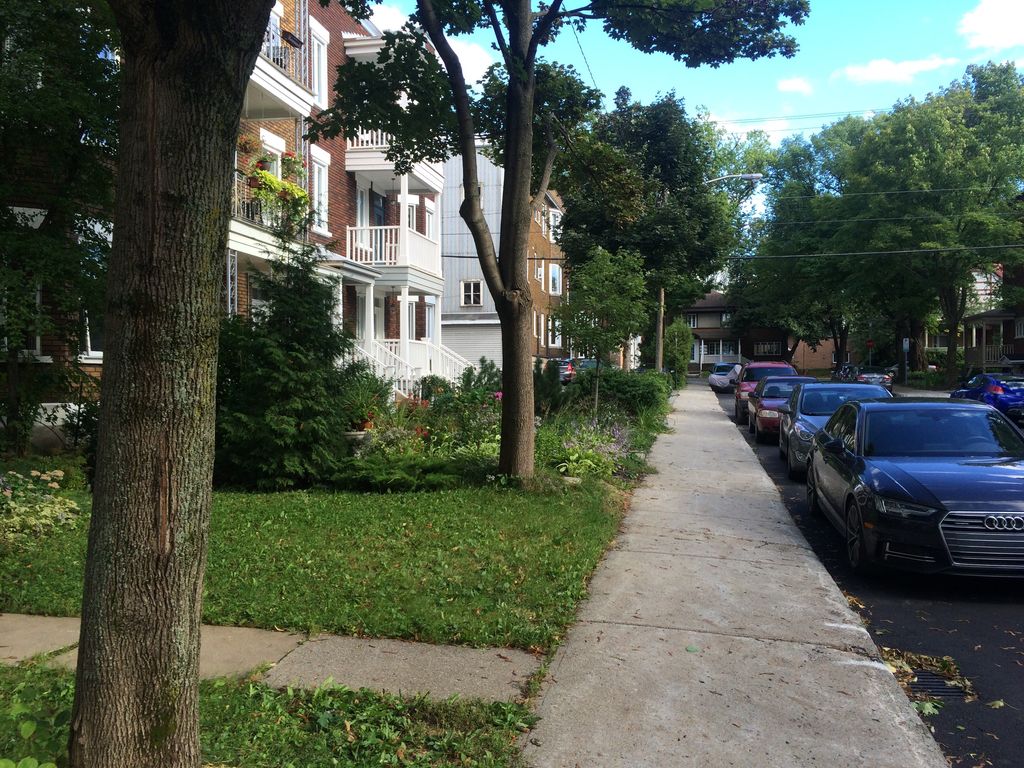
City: quebec_city